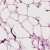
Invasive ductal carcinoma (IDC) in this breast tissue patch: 0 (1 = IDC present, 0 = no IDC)